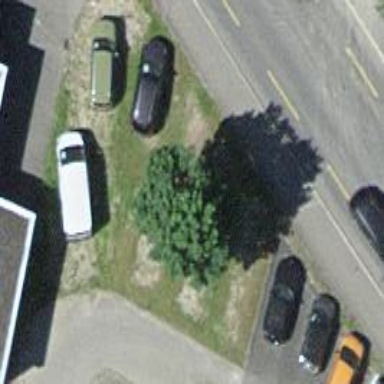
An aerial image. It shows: Bicycle parking area with stands.